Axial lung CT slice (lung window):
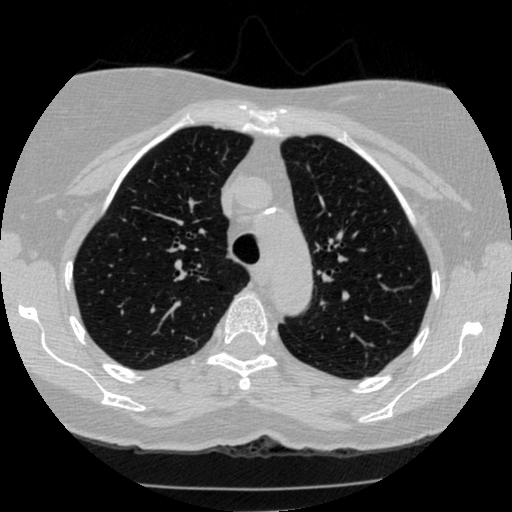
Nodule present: no